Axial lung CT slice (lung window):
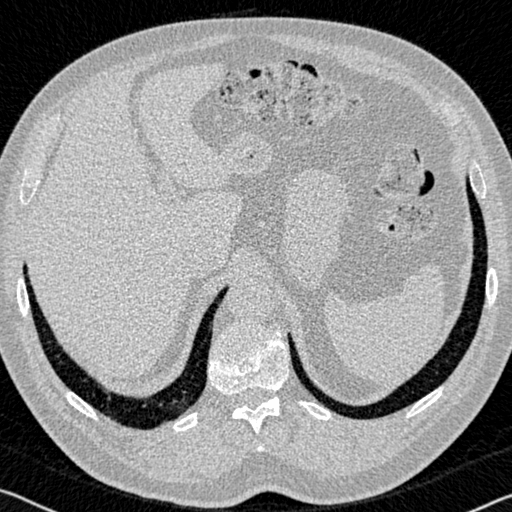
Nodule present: no